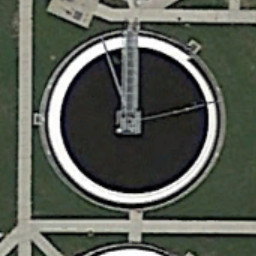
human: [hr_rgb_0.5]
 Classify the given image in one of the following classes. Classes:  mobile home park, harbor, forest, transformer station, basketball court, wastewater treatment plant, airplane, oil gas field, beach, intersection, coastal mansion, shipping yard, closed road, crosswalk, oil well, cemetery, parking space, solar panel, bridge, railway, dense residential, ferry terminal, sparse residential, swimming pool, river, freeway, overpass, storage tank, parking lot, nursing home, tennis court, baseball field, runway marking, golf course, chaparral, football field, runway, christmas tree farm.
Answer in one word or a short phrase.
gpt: wastewater treatment plant